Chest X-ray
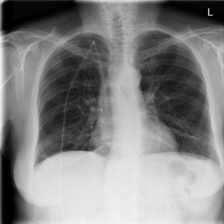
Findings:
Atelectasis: negative
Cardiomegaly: negative
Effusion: negative
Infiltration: negative
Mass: negative
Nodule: negative
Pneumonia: negative
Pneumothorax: negative
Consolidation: negative
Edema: negative
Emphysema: negative
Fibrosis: negative
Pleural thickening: negative
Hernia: negative